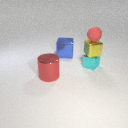
small yellow metal cube below small red rubber sphere